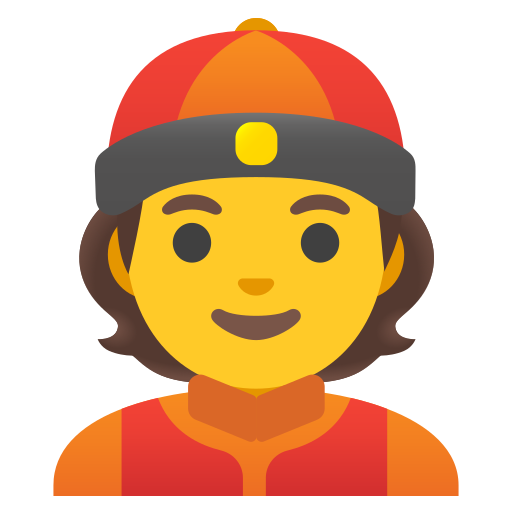
Emoji: 👲